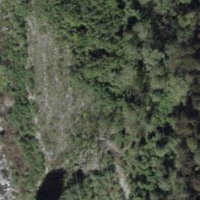
EUNIS habitat code: 41
Species observed at this site:
Rumex obtusifolius
Rana temporaria
Equisetum telmateia
Ficaria verna